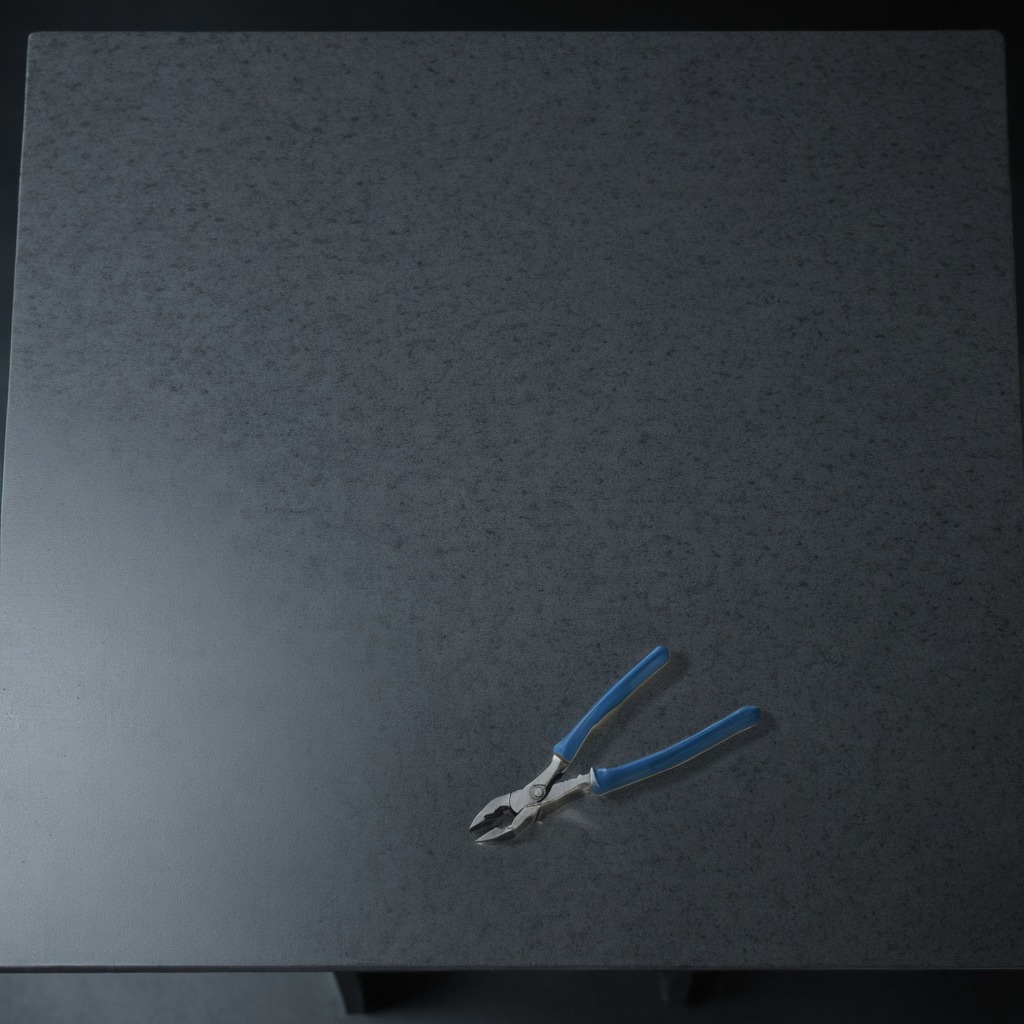
A plier is lying on a clean granite table inside a workshop at night dim ambient light soft shadows worn but